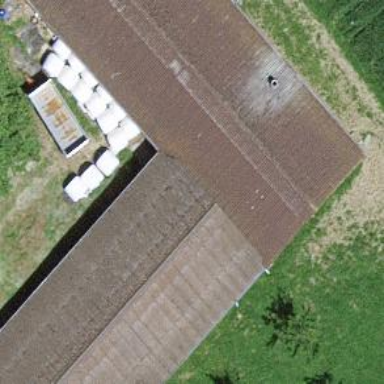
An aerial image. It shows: Sty building.